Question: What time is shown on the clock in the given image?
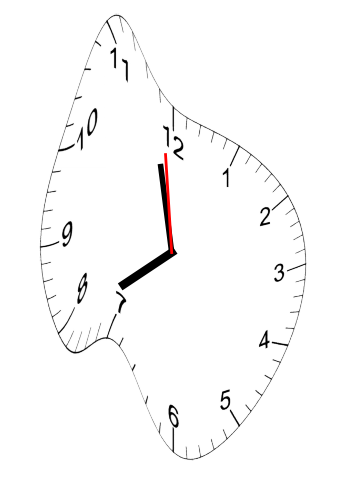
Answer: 07:57:59